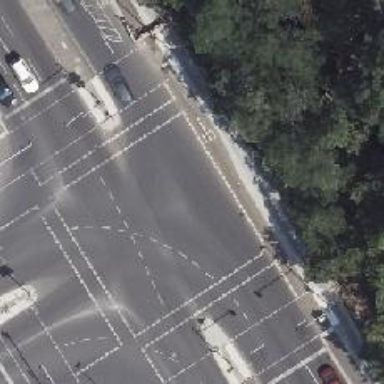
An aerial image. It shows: Secondary road with asphalt surface. There is cycle track on the right side of the road.